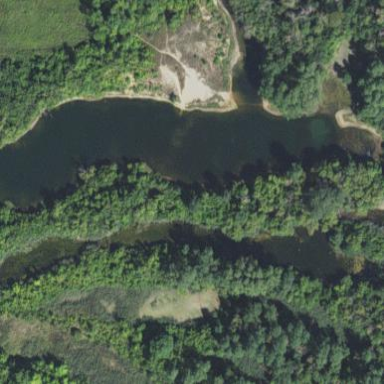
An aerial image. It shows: Lake with natural water.